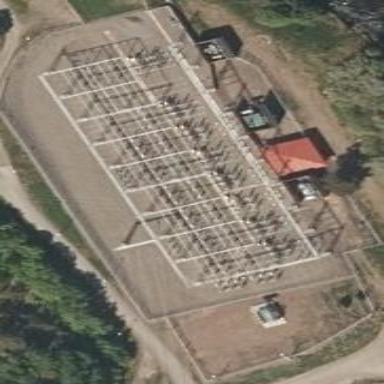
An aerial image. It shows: Transmission-level power substation.